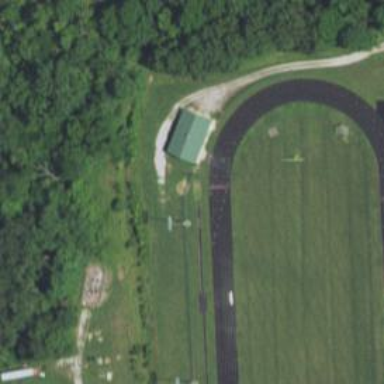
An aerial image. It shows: Track in leisure land.